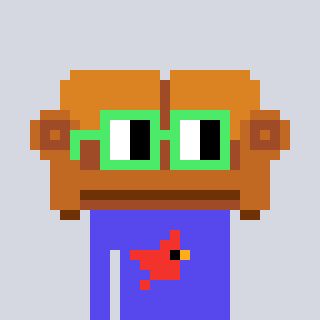
a pixel art character with square light green glasses, a couch-shaped head and a computerblue-colored body on a cool background